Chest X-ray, PA view. Patient: 49 years old, sex M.
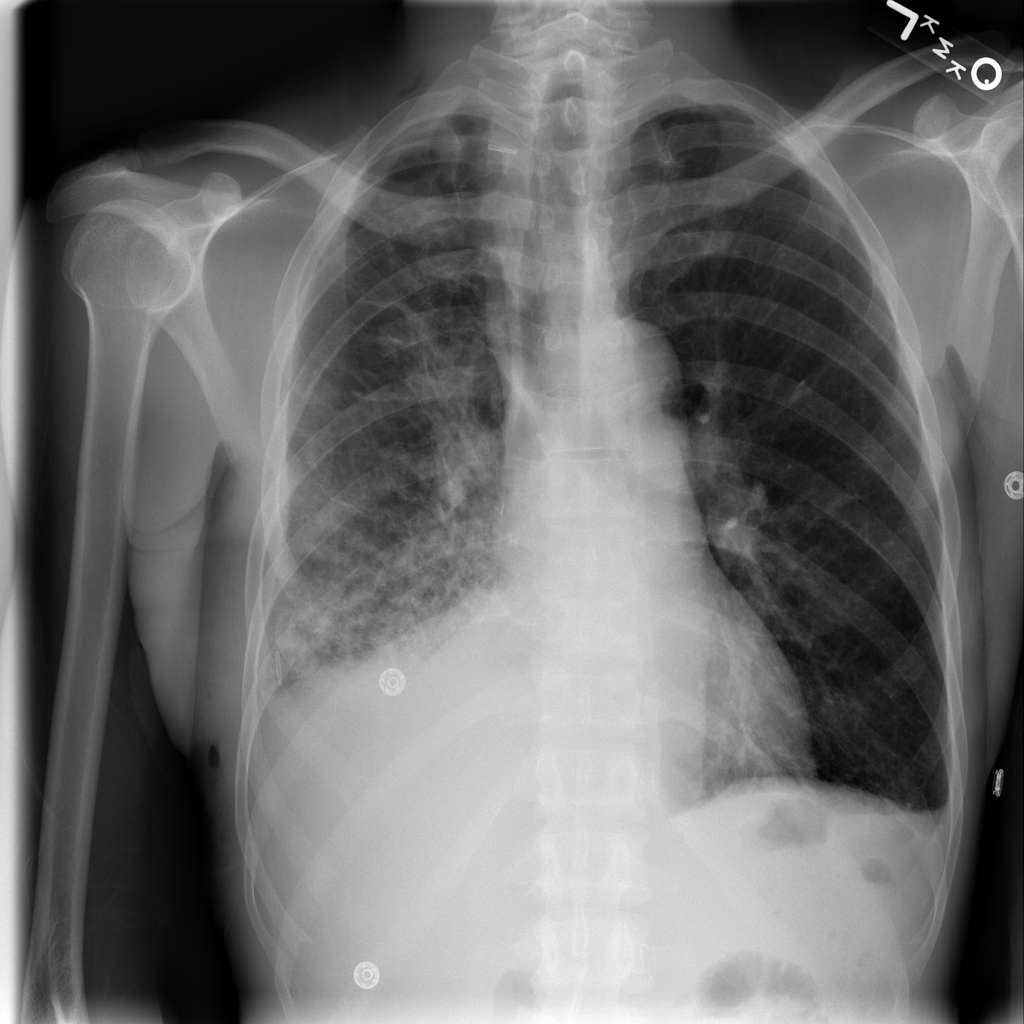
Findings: Infiltration